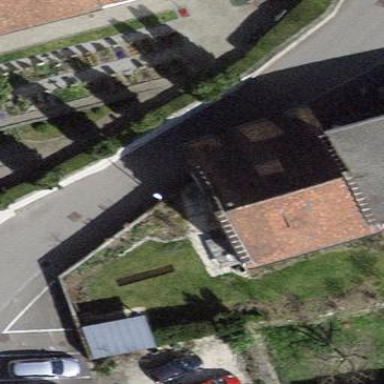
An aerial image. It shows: Building with tile roof.